Field crop: maize
Growth stage: 1
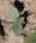
Species: datura